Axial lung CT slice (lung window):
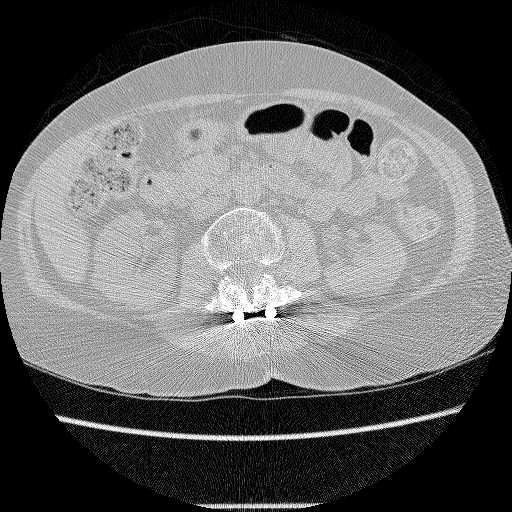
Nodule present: no